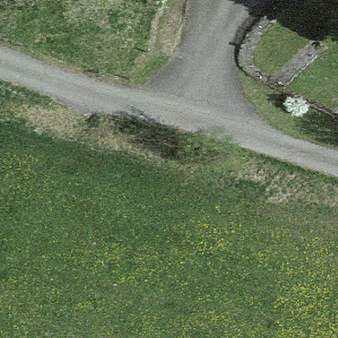
Label: other